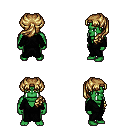
a pixel art fantasy rpg character, male body template, orc, green skin, gray robe, white pants, blonde princess hairstyle, four views (front, back, left, right), 2x2 character sprite sheet, small pixel art, hard edges, no anti-aliasing